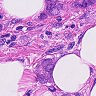
Metastatic tissue present: yes